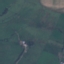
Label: Pasture